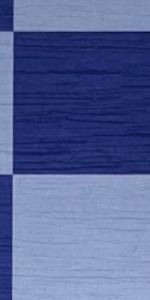
Label: Empty